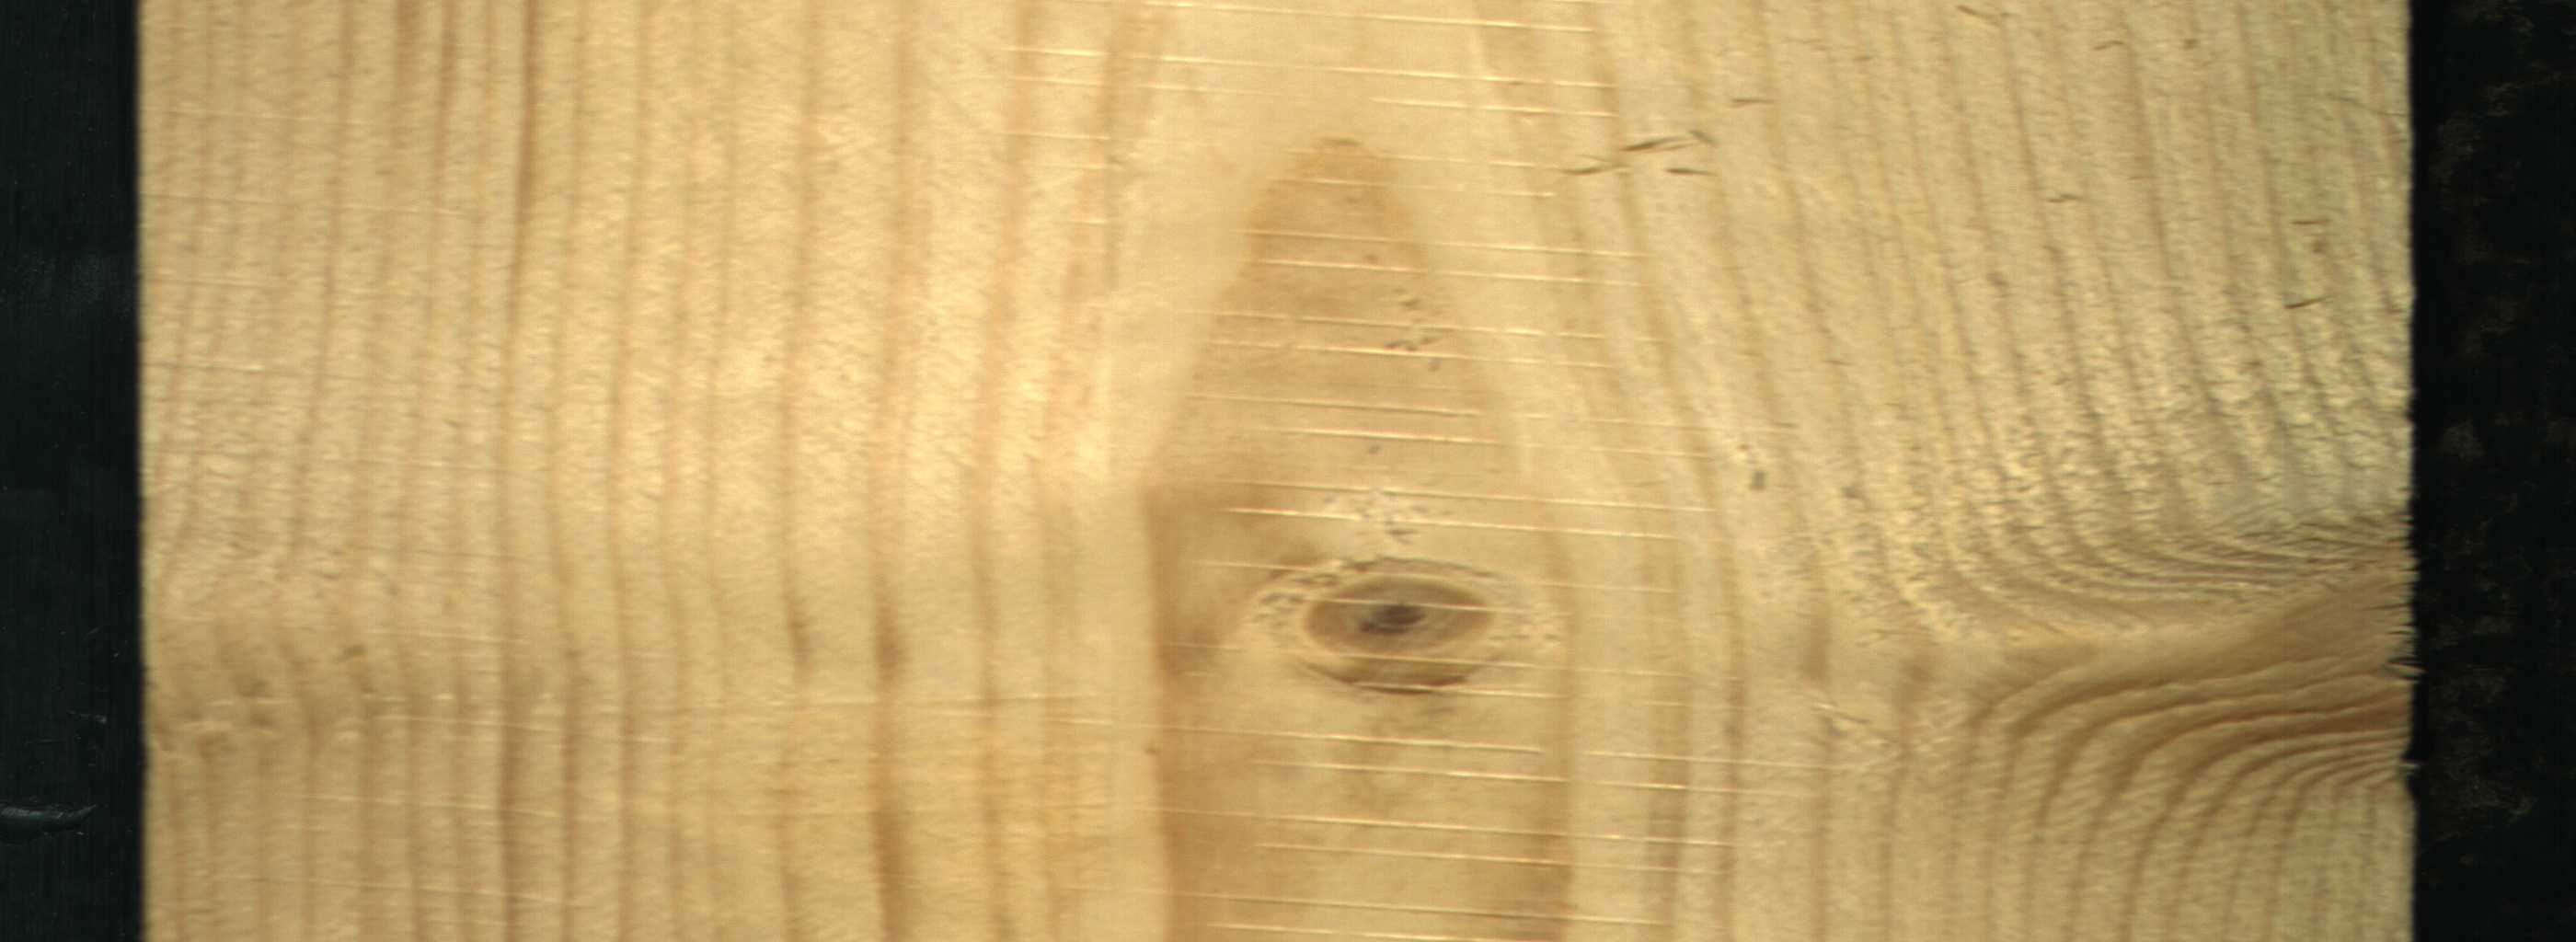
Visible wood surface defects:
Live_Knot
Live_Knot